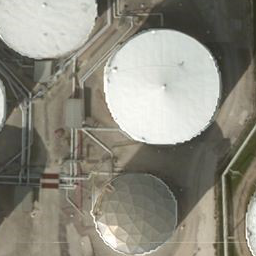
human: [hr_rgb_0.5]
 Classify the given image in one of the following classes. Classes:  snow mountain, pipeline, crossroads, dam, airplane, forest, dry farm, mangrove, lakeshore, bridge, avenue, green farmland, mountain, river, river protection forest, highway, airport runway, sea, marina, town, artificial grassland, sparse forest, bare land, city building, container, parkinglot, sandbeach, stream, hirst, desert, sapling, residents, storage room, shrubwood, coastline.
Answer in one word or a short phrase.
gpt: storage room